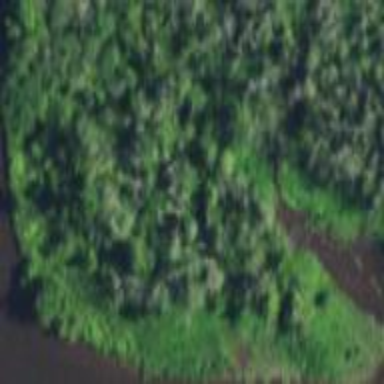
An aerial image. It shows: Marshy wetland area.